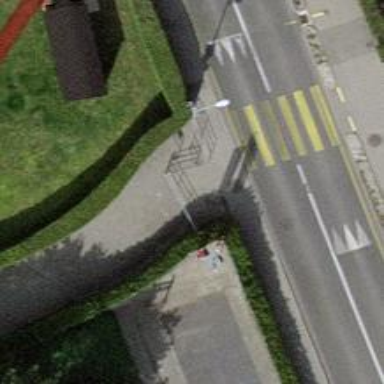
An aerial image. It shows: Bollard.